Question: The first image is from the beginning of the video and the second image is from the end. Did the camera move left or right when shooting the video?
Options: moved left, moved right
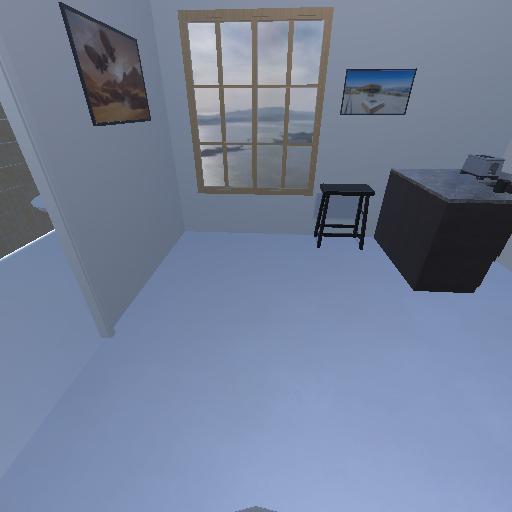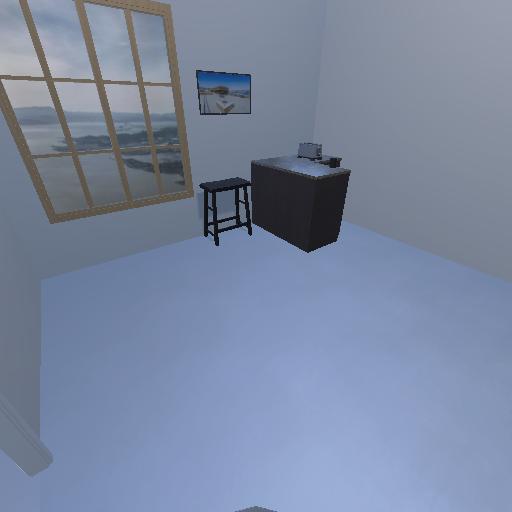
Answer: moved left